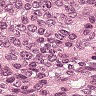
Metastatic tissue present: yes